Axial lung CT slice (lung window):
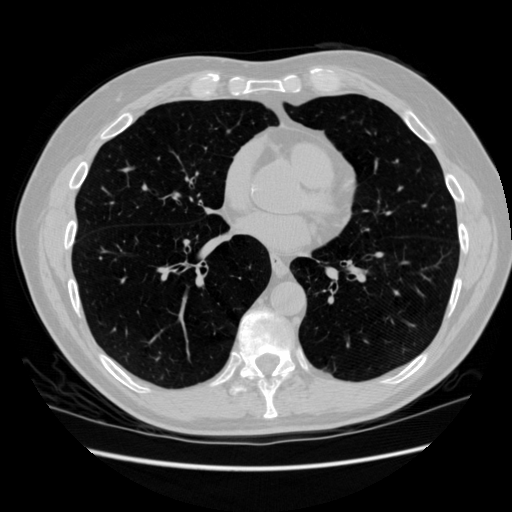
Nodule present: no